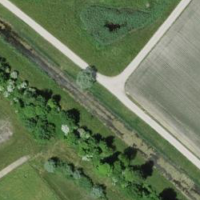
EUNIS habitat code: 25
Species observed at this site:
Corvus corone
Fulica atra
Emberiza citrinella
Buteo buteo
Sylvia atricapilla
Phylloscopus collybita
Larus michahellis
Luscinia megarhynchos
Alauda arvensis
Ardea alba
Gallinago media
Cuculus canorus
Pica pica
Phoenicurus ochruros
Saxicola rubicola
Falco tinnunculus
Acrocephalus scirpaceus
Emberiza calandra
Anas platyrhynchos
Lanius excubitor
Chloris chloris
Sturnus vulgaris
Streptopelia decaocto
Fringilla coelebs
Passer domesticus
Lanius collurio
Passer montanus
Columba palumbus
Carduelis carduelis
Turdus merula
Hirundo rustica
Milvus migrans
Milvus milvus
Turdus pilaris
Motacilla alba